Question: Ok, so as i am working on a development project, i started doing my normal object reference acquisition 'var obj = $(".selector");' but then noticed that when i tried to operate on this reference it was not the root object.

Currently have JQuery 2.1 & JQuery UI 1.10.4 in the link folder.
Any explanation as to why i have use the Index 0 to get a reference to the html control?
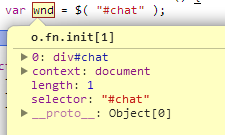
Answer: The jQuery selector returns a jQuery 'QuerySet' object, which includes the set of results matching the query. It also allows you to call jQuery functions on the result, such as '.text()', '.addClass()', etc., instead of using the JavaScript DOM API.
As for why elements are accessible through indexing (vs, say, a property called 'domElement' or something): remember that jQuery selector queries can return multiple elements. Imagine, for example, if you had multiple elements with the class "selector". Then 'wnd[0]' will return the first matching DOM element, and 'wnd[1]' will return the second matching DOM element.